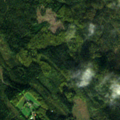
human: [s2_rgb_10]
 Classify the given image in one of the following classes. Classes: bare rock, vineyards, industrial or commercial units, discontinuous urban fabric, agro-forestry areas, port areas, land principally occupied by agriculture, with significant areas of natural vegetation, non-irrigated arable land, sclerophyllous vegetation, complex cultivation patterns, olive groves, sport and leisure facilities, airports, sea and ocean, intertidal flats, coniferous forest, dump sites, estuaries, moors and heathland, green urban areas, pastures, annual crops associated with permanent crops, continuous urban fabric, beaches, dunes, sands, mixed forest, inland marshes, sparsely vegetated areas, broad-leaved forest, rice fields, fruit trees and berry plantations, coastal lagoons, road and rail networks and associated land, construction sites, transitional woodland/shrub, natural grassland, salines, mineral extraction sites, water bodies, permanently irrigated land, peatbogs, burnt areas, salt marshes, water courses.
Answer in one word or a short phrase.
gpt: coniferous forest, mixed forest